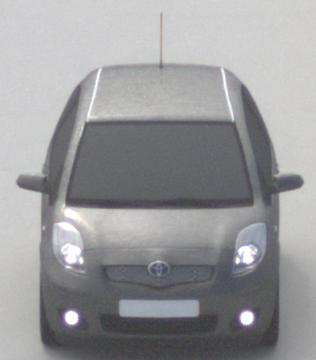
Make: Toyota
Model: Yaris 1.0
Detailed model: Yaris (XP13)
Model produced from: 2011/10
Model produced until: 2014/08
Doors: 3
Color: gray
Road condition: dry road
Daytime: midday
Contrast: medium contrast